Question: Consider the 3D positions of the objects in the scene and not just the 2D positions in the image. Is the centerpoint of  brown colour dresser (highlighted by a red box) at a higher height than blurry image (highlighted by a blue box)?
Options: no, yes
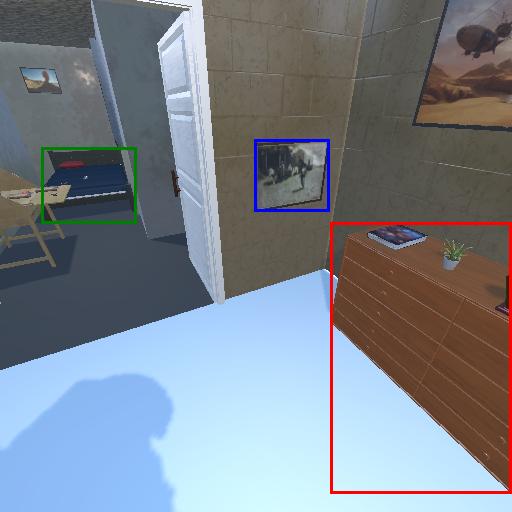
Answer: no